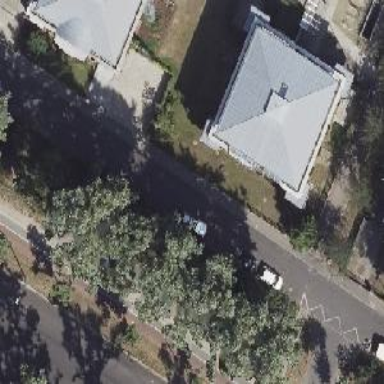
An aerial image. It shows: Pyramidal roof of grey color. These apartments have unique architectural style.